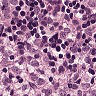
Metastatic tissue present: yes